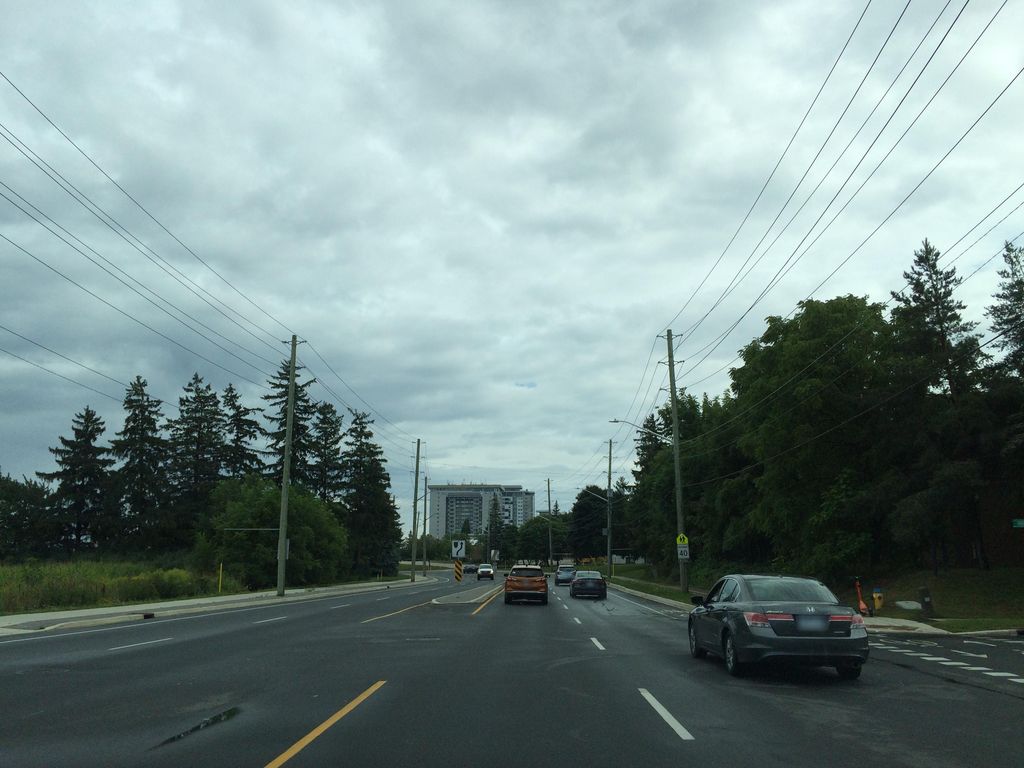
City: kitchener-waterloo